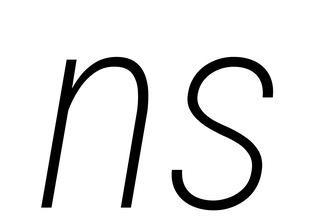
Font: Roboto-Italic_Condensed_ExtraLight_Italic